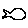
Label: fish